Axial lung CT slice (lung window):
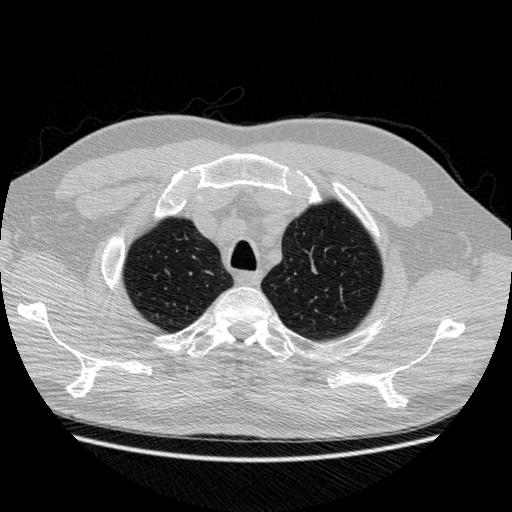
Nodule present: no